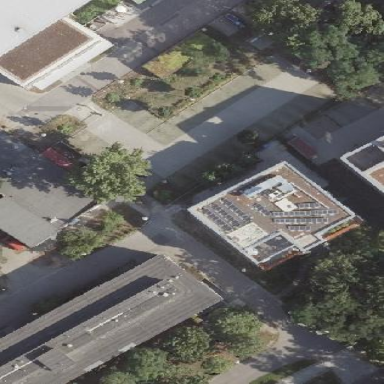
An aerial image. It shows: Commercial building.